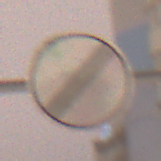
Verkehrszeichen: EndeSaemtlicherBegrenzungen
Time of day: Night
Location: Outdoor (Urban)
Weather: Overcast
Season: Winter
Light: Artificial